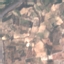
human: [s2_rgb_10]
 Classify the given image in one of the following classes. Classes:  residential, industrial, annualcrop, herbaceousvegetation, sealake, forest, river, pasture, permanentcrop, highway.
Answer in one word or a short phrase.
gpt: PermanentCrop